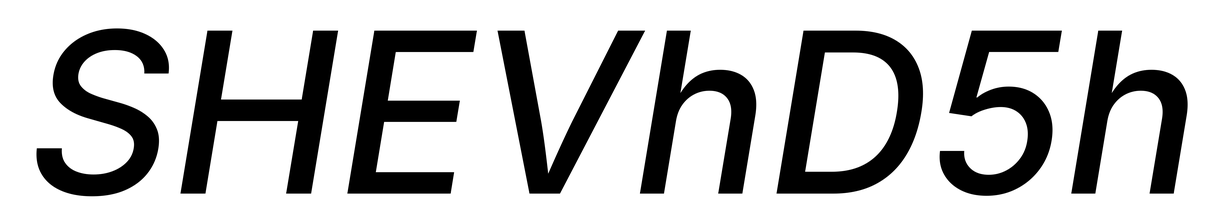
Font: Inter-Italic_Medium_Italic